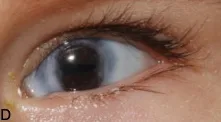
Pre- and postoperative stages of penetrating keratoplasty (PK) of the presenting case. And at 5 months on the left eye In the left eye, the sutures had already been removed.
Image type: medical_photograph (other_medical_photograph)